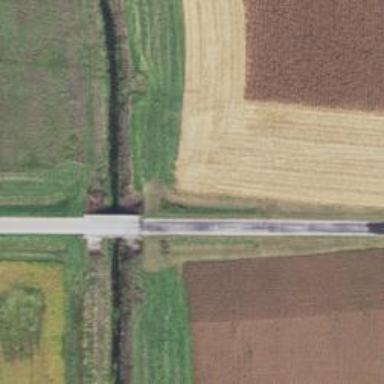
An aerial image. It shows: Unclassified road on bridge.